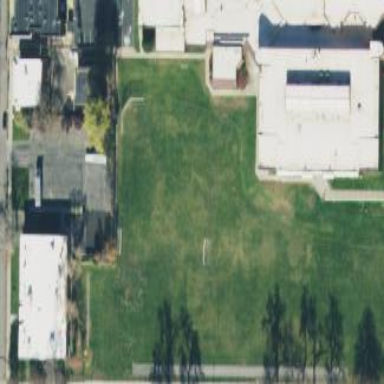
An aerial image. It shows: School.